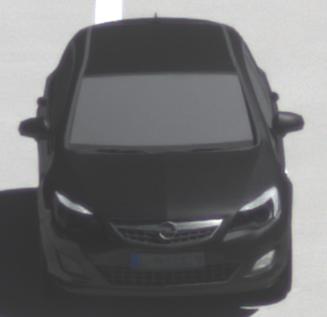
Make: Opel
Model: Astra 1.4 ecoFlex
Detailed model: Astra (J)
Model produced from: 2009/12
Model produced until: 2010/12
Doors: 5
Color: black
Road condition: dry road
Daytime: midday
Contrast: high contrast